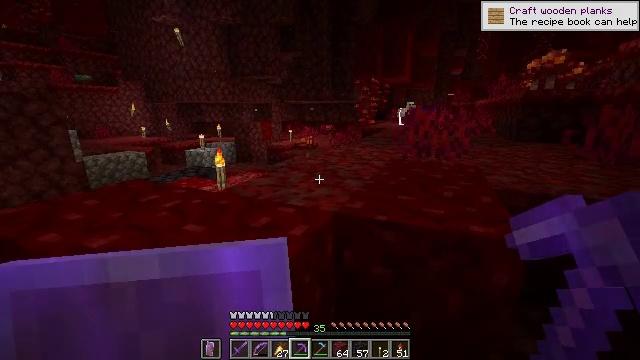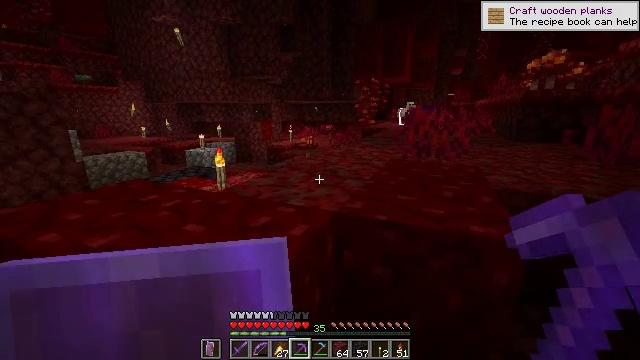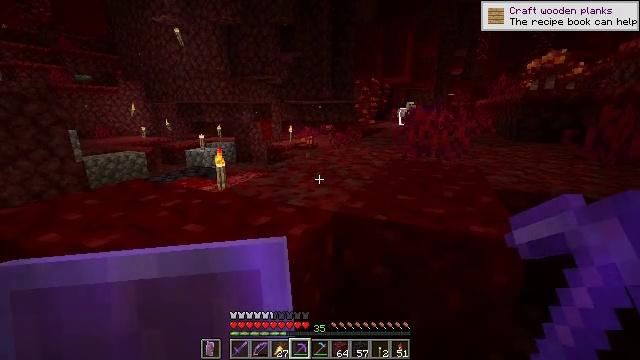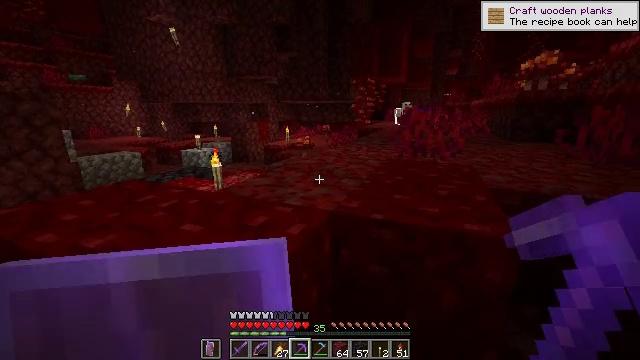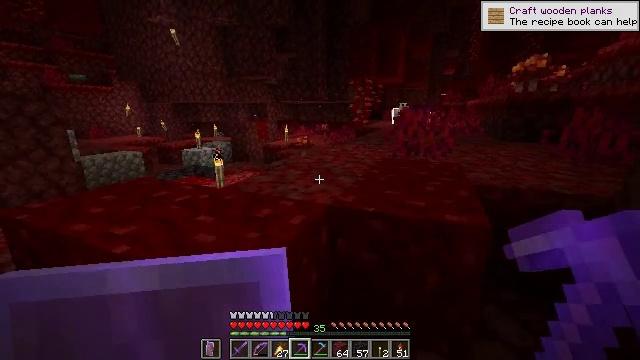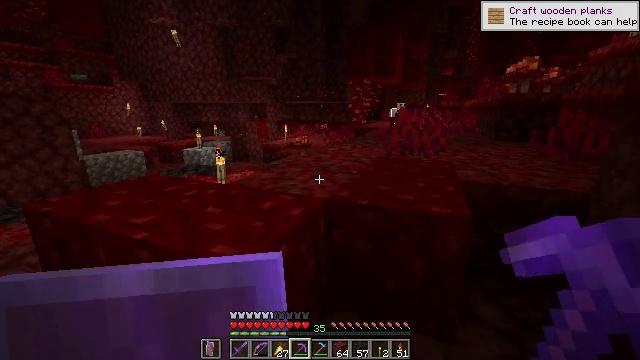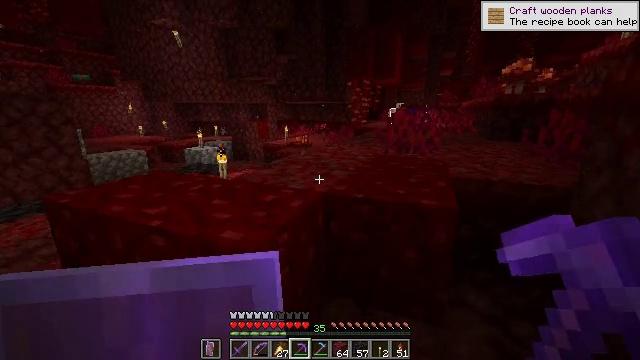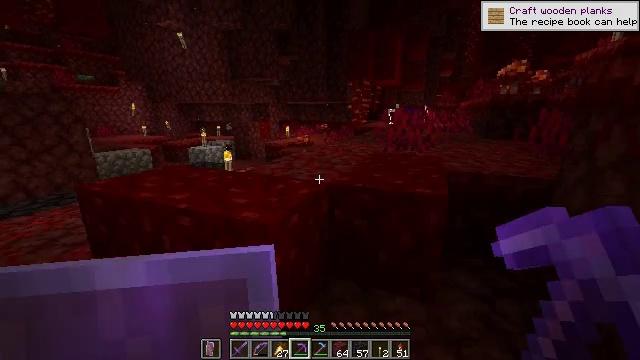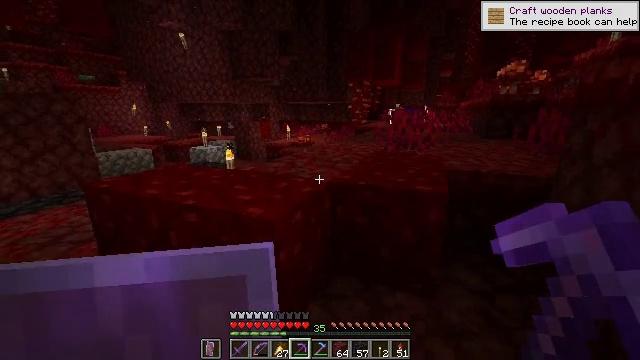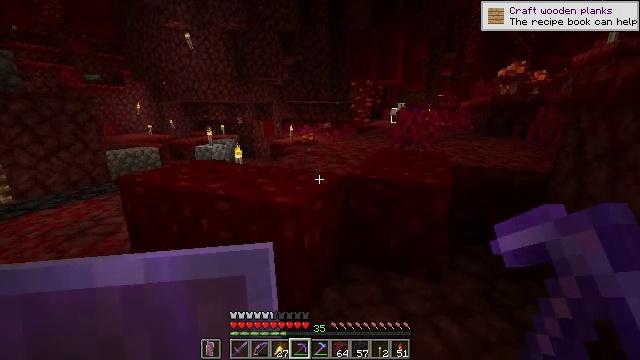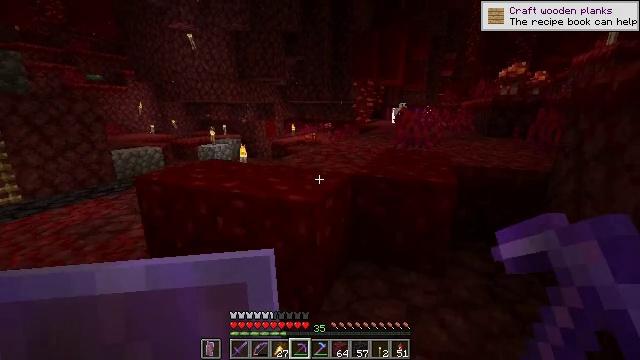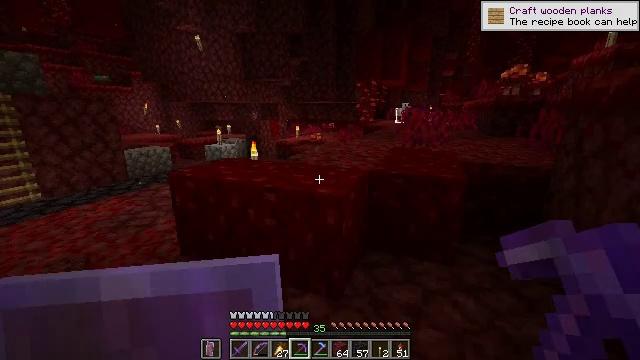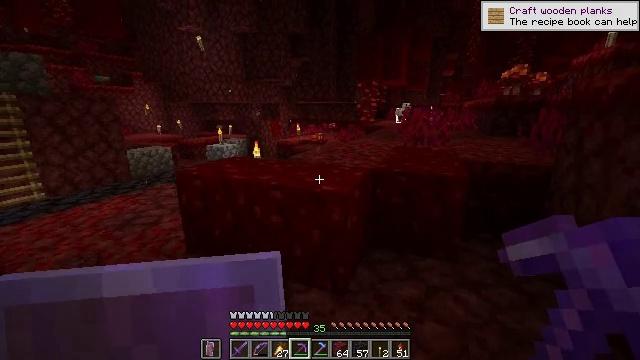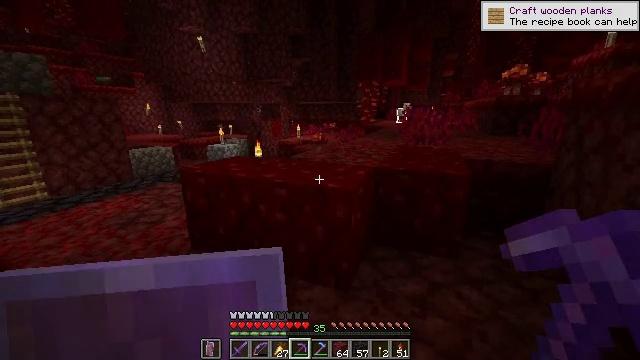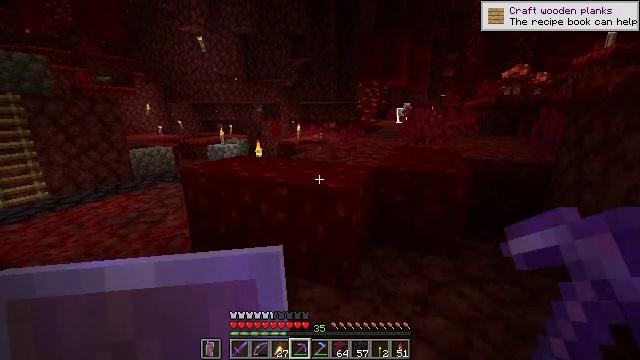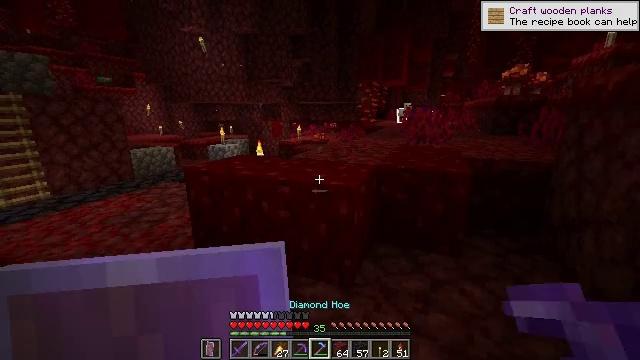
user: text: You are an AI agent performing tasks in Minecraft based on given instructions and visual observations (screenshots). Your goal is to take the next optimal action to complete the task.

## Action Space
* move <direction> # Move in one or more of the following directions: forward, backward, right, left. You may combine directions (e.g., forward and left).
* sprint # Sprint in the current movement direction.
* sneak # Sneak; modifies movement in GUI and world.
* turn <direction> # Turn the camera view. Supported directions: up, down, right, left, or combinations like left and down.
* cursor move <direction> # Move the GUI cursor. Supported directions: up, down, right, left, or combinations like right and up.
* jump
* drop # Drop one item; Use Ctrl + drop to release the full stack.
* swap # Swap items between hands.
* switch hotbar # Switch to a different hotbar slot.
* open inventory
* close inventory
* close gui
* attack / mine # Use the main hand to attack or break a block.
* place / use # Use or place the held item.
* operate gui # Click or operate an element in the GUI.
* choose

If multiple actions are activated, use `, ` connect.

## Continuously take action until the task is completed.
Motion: motion action
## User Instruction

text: Break the nether wart block with a tool.
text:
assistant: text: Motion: no_op
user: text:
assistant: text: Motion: no_op
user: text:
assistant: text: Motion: move back
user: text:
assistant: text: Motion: move back
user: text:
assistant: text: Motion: move back
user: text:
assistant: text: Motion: move back
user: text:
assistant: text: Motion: move back and move left
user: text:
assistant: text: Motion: move back and move left
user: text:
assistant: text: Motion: move back and move left
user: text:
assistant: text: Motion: move back and move left
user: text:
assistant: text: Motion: no_op
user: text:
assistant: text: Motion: no_op
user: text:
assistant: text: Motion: no_op
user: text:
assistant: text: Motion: no_op
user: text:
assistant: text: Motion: no_op
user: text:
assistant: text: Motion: no_op
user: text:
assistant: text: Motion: no_op
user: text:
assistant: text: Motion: no_op
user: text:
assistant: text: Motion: no_op
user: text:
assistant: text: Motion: no_op
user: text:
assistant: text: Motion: no_op
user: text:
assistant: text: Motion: no_op
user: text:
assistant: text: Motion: no_op
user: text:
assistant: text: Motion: no_op
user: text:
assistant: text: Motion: turn left
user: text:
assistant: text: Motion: turn left
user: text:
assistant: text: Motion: turn left
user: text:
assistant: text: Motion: no_op
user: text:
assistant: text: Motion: attack / mine
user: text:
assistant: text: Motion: attack / mine